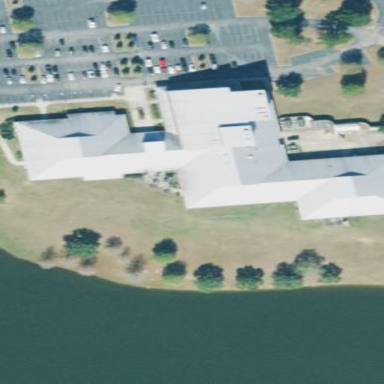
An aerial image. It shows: College building.